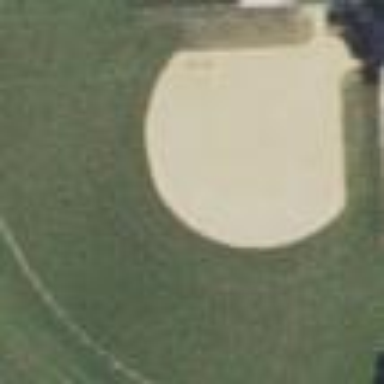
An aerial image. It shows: Baseball pitch for leisure land.